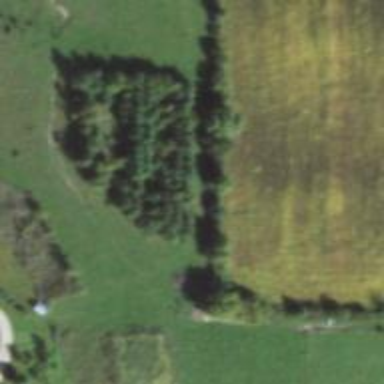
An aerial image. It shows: Row of trees in natural setting.